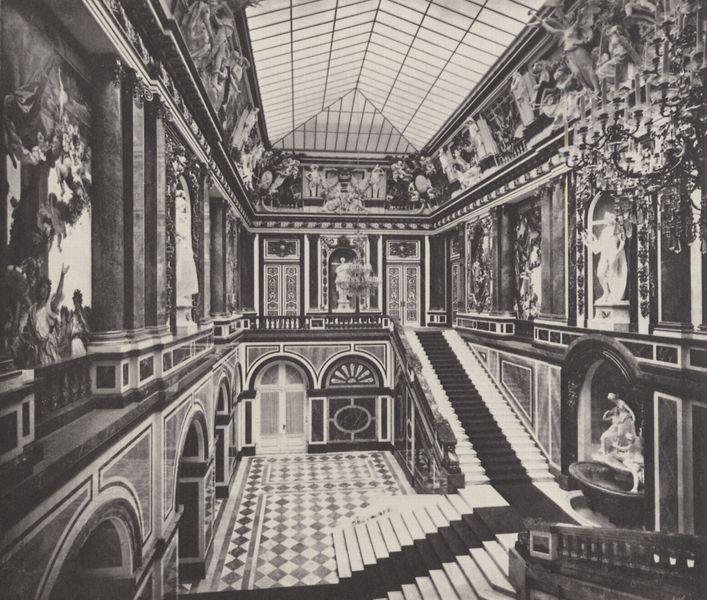
Titel: Bayerische Königsschlösser, Herrenchiemsee - Südliches Treppenhaus
Künstler: Joseph Albert
Standort: Augsburg
Institution: Staats- und Stadtbibliothek
Schlagwörter: gemälde, wasser, weiß, blumen, fenster, glas, grau, licht, marmor, pfeiler, raum, schmuck, schwarz, säule, säulen, tür, dach, haus, schloss, karo, malerei, ornament, schachbrett, teppich, architektur, barock, innenraum, vorhang, brüstung, boden, figur, interieur, decke, innen, borte, renaissance, brunnen, rund, engel, skulptur, statue, ansicht, bogen, fassade, türen, giebel, hof, empore, pilaster, saal, figuren, kuppel, treppe, treppen, dekoration, büste, dekor, floral, verzierung, wandmalerei, tepich, kronleuchter, leuchter, lüster, stuck, aufgang, geländer, läufer, stufen, tor, halle, foto, fotografie, photographie, bögen, eingang, escalier, nische, palast, torbogen, balustrade, schwarz-weiß, gross, fliesen, kacheln, mosaik, pracht, kapitelle, intarsien, photo, ornamental, fries, fleisen, portal, rauten, sims, gesims, skulpturen, statuen, antik, rundbögen, umlauf, fresken, treppenhaus, riche, tapis, prunktreppe, antikisierend, konche, museum, marmorboden, fotographie, glasdach, glaspalast, decor, hasu, glyptothek, gebälk, klassizistisch, nischen, pinakothek, satteldach, atrium, torbögen, treppenaufgang, eingangshalle, architecture, colonnes, entrée, ionische kapitelle, baluster, ludwig ii., neuschwanstein, mächtig, palais, prunkvoll, stiege, frasko, roter teppich, herrenchiemsee, deckenlicht, kacke, baroque, galerie, noir et blanc, marbre, überladen, fnster, kostruktion, kopenhagen, figurne, galeire, herreninsel, ingenieurbaukunst, nischenskulpturen, wandmalerein, lustre, escaliers, furz, ttreppenlauf, gasedecke, terppe, moulures, décoré, status